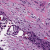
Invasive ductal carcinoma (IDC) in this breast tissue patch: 0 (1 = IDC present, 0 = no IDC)